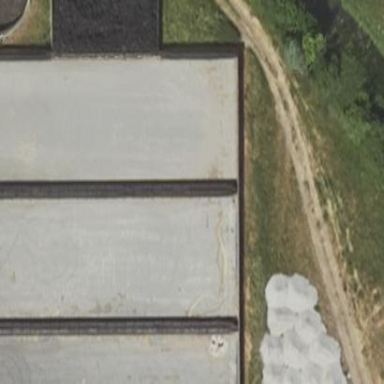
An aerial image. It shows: Storage tank with man-made structure.